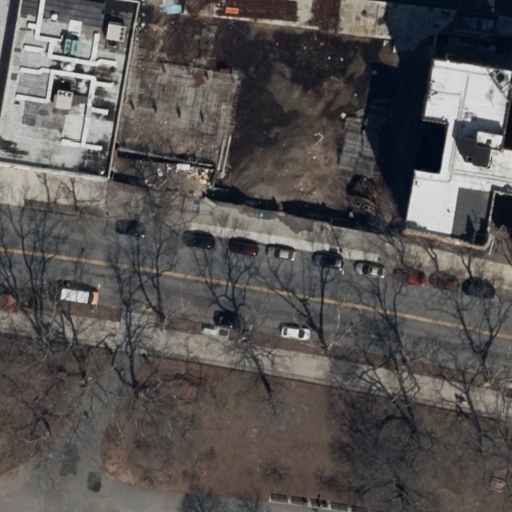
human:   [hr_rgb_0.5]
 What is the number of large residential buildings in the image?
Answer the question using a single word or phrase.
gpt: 1

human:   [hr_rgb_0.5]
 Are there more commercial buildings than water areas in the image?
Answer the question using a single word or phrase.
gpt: no

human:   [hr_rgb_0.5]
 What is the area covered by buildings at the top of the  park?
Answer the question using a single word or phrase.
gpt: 558m2

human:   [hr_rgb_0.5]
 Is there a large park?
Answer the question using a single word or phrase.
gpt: yes

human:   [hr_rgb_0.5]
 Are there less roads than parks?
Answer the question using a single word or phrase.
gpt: no

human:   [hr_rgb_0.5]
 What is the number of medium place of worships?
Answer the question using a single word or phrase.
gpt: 0

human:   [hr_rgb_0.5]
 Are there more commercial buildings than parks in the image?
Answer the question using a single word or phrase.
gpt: no

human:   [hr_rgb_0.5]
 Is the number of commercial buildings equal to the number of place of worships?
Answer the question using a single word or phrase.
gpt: no

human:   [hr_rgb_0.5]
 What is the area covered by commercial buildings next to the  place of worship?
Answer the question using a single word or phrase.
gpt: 0m2

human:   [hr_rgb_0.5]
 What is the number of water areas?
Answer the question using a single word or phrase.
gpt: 0

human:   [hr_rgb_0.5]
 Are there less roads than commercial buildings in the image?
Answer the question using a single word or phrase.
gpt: no

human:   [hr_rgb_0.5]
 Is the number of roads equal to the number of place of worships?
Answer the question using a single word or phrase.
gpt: no

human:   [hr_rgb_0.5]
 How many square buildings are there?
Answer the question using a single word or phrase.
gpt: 0

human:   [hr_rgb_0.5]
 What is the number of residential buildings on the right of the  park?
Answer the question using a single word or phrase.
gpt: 2

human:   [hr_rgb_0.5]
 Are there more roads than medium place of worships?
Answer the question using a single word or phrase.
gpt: yes

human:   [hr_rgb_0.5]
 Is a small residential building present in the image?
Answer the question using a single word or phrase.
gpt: yes

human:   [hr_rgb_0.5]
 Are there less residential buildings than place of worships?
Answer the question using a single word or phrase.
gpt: no

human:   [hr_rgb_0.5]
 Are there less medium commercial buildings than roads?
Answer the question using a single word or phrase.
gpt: yes

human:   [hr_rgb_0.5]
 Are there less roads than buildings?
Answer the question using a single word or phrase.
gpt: no

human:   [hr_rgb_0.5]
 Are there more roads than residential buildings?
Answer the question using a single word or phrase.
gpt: yes

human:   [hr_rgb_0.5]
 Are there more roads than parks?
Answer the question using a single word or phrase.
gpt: yes

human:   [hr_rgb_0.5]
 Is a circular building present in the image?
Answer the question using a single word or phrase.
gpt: no

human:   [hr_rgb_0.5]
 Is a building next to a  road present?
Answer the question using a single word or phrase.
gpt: yes

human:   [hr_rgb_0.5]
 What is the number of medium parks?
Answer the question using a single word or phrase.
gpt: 0

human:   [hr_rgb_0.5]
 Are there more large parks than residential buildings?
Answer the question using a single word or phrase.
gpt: no

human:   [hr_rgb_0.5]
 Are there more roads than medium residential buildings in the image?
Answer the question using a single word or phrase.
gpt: yes

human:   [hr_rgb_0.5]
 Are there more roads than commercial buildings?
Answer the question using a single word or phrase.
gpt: yes

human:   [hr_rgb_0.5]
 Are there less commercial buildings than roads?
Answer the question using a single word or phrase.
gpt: yes

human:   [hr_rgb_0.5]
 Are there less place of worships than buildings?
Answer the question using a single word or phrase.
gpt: yes

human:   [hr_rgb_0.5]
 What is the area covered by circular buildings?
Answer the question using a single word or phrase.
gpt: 0m2

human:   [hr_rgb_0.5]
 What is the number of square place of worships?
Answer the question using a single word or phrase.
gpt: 0

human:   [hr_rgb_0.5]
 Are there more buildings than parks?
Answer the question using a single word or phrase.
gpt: yes

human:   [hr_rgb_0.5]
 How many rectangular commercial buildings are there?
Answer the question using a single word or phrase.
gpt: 0

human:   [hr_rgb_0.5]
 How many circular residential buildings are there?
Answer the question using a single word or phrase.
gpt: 0

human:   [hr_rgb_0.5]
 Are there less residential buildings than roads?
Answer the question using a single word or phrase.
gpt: yes

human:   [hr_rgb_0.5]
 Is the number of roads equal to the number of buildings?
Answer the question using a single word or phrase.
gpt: no